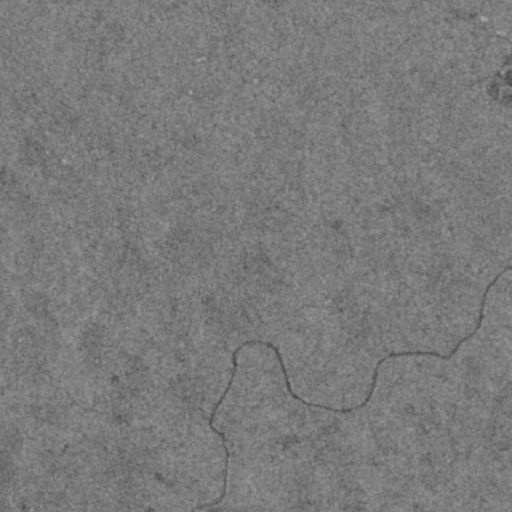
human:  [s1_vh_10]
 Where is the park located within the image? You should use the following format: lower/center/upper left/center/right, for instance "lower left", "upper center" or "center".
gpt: The park is located in the upper right of the image.
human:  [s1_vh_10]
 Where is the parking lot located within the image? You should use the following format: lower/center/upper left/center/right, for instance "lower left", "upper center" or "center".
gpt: The parking lot is located in the upper right of the image.
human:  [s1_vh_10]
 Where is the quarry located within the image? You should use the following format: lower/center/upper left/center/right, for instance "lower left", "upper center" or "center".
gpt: The quarry is located in the lower left of the image.
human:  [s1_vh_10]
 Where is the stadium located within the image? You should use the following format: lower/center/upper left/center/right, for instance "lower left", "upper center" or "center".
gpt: The stadium is located in the upper right of the image.
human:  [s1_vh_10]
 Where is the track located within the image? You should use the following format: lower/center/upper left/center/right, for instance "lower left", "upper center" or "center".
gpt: The track is located in the upper right of the image.
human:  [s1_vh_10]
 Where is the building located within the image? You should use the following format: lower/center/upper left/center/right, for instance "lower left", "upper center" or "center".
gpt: There is no building in the image.

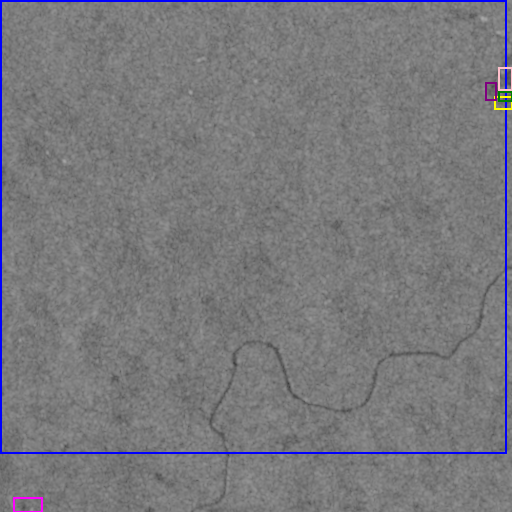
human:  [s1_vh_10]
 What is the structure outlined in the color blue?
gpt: The structure outlined in blue is a crop field.
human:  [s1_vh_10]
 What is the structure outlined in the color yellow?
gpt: The structure outlined in yellow is a park.
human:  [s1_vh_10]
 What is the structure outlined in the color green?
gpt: The structure outlined in green is a parking lot.
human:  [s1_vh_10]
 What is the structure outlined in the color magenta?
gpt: The structure outlined in magenta is a quarry.
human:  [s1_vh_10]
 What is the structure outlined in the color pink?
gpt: The structure outlined in pink is a stadium.
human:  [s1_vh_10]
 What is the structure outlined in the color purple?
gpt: The structure outlined in purple is a track.
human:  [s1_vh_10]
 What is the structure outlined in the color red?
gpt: There is no red outline.